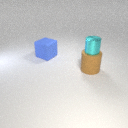
large brown rubber cylinder below small cyan metal cylinder